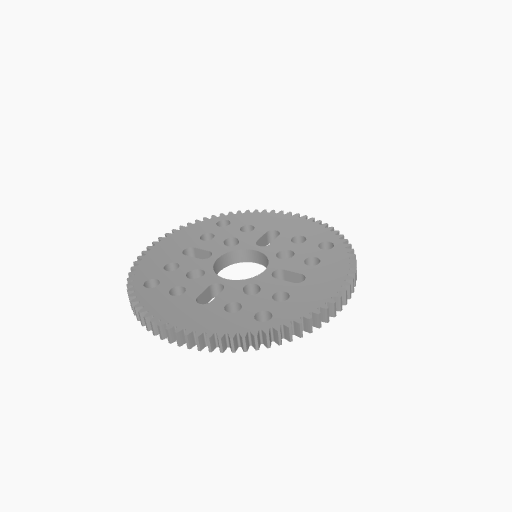
Part: HubMountAcetalGear70T